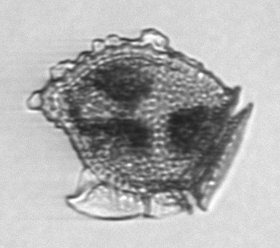
Label: Dinophysis_norvegica